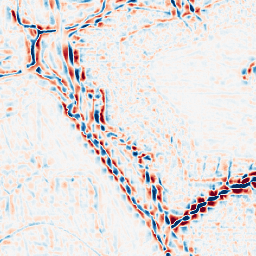
Category: wavelet
Decomposition family: wavelet_biorthogonal
Decomposition parameters: wavelet: bior2.4
level: 3
Upsampling method: linear_exact
Upsampling parameters: scale: 2
Upsampling scale: 2